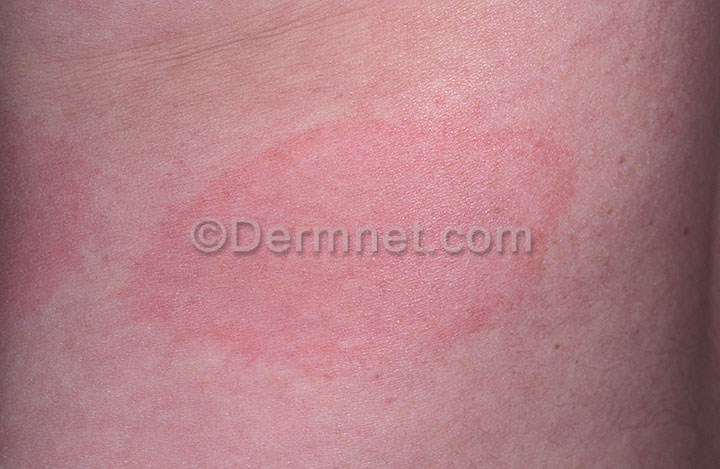
Disease: Scabies Lyme Disease and other Infestations and Bites